Question: I've looked through all the people that have asked the same thing and no one has ever answered correctly the question. For some reason I can't seem to find how to do this.
I need to add a margin between each of my dynamically made TableRows.
This is what I have now.

As you can see, the rows are way together, making the GUI not usable for a user.
The TableLayout is inside a ScrollView.
This is the code I use to create dynamically the TextView and the button. I have tried using margins but no luck so far
'''
Display display = getWindowManager().getDefaultDisplay();
Point size = new Point();
display.getSize(size);
int width = size.x;
int height = size.y;
TableLayout tl = (TableLayout) findViewById(R.id.TableLayout1);
/* Create a new row to be added. */
TableRow tr = new TableRow(this);
TableLayout.LayoutParams tableRowParams = new TableLayout.LayoutParams(
TableLayout.LayoutParams.FILL_PARENT,
TableLayout.LayoutParams.WRAP_CONTENT);
/* Margin. */
int leftMargin = 0;
int topMargin = 200;
int rightMargin = 0;
int bottomMargin = 0;
/* Set margins and create new textview. */
tableRowParams.setMargins(leftMargin, topMargin, rightMargin,
bottomMargin);
tr.setLayoutParams(tableRowParams);
TextView encuestasTextView = new TextView(this);
encuestasTextView.setText("Esto es una prueba");
encuestasTextView.setLayoutParams(new TableRow.LayoutParams(
TableRow.LayoutParams.WRAP_CONTENT,
TableRow.LayoutParams.WRAP_CONTENT));
tr.addView(encuestasTextView);
Button a = new Button(this);
a.setText("Abrir encuesta");
a.setLayoutParams(new TableRow.LayoutParams(width / 3,
TableRow.LayoutParams.WRAP_CONTENT));
tr.addView(a);
tl.addView(tr, new TableLayout.LayoutParams(
TableLayout.LayoutParams.FILL_PARENT,
TableLayout.LayoutParams.WRAP_CONTENT));
'''
This is the XML
'''
<RelativeLayout
xmlns:android="http://schemas.android.com/apk/res/android"
xmlns:tools="http://schemas.android.com/tools"
android:id="@+id/RelativeLayout1"
android:layout_width="match_parent"
android:layout_height="match_parent"
tools:context=".Encuestas" >
<ScrollView
android:layout_width="match_parent"
android:layout_height="match_parent"
android:layout_below="@+id/button1"
android:layout_weight="1"
android:scrollbars="vertical" >
<TableLayout
android:layout_width="wrap_content"
android:layout_height="wrap_content"
android:stretchColumns="*"
android:id="@+id/TableLayout1">
</TableLayout>
</ScrollView>
<Button
android:id="@+id/button1"
android:layout_width="wrap_content"
android:layout_height="wrap_content"
android:layout_alignParentRight="true"
android:layout_alignParentTop="true"
android:layout_marginRight="14dp"
android:layout_marginTop="14dp"
android:onClick="SyncServer"
android:text="Sync" />
</RelativeLayout>
'''
What I'm missing?
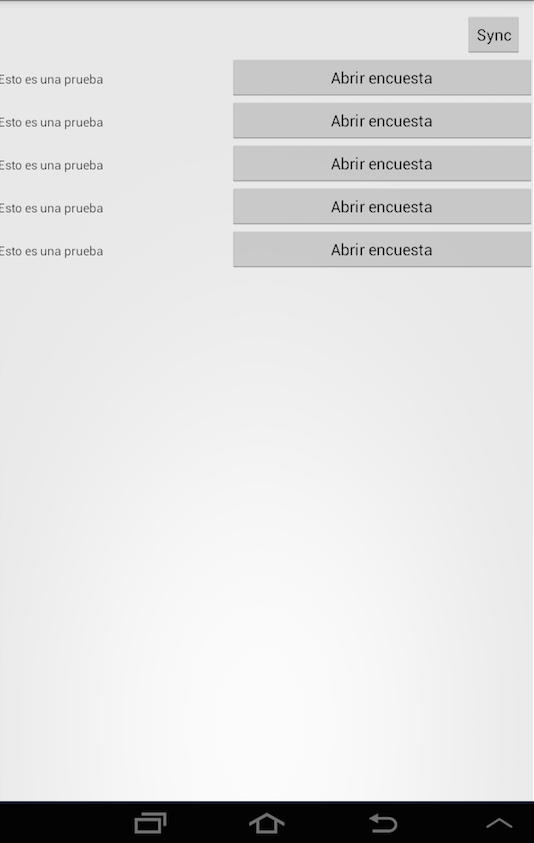
Answer: I think this:
'''
tl.addView(tr, new TableLayout.LayoutParams(
TableLayout.LayoutParams.FILL_PARENT,
TableLayout.LayoutParams.WRAP_CONTENT));
'''
is wiping out the layout params you set earlier. Just use 'tl.addView(tr);'